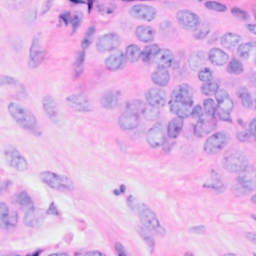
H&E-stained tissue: Breast